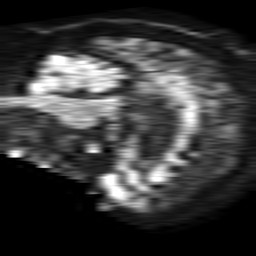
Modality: TRACE
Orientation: sagittal
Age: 51
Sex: male
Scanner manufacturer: philips
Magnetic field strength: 1.5 T
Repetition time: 4.6 s
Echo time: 0.08528 s